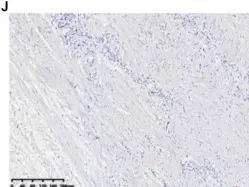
(C-G) Cervical metastatic intestinal-type differentiated adenocarcinoma (IHC 10x).
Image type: pathology (immunostaining)